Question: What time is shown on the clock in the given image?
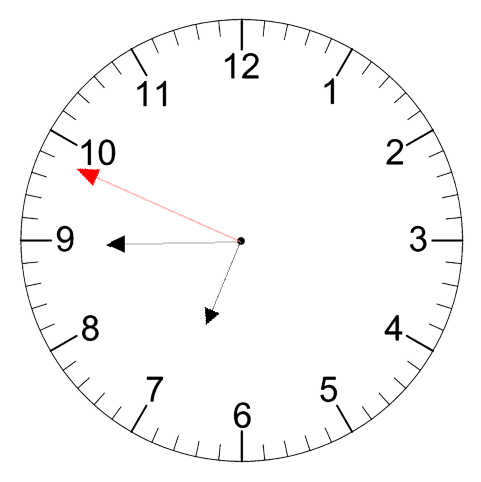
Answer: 06:44:49